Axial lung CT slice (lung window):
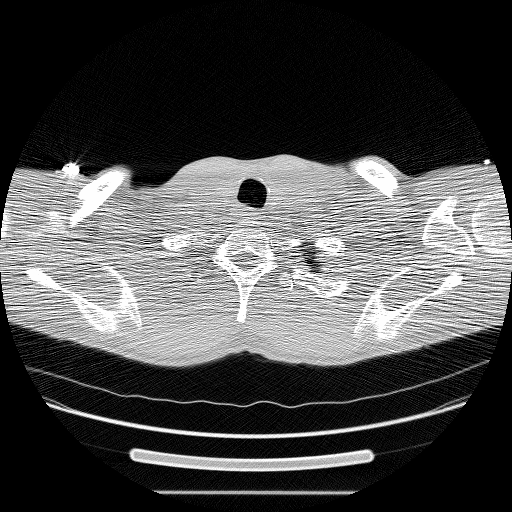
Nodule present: no